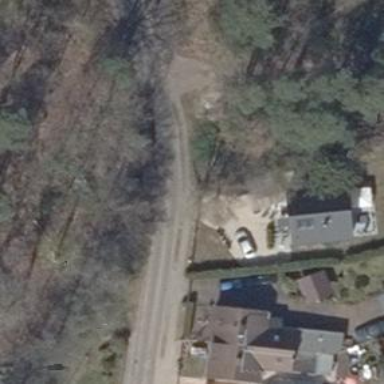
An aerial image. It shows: Residential road.